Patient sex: M
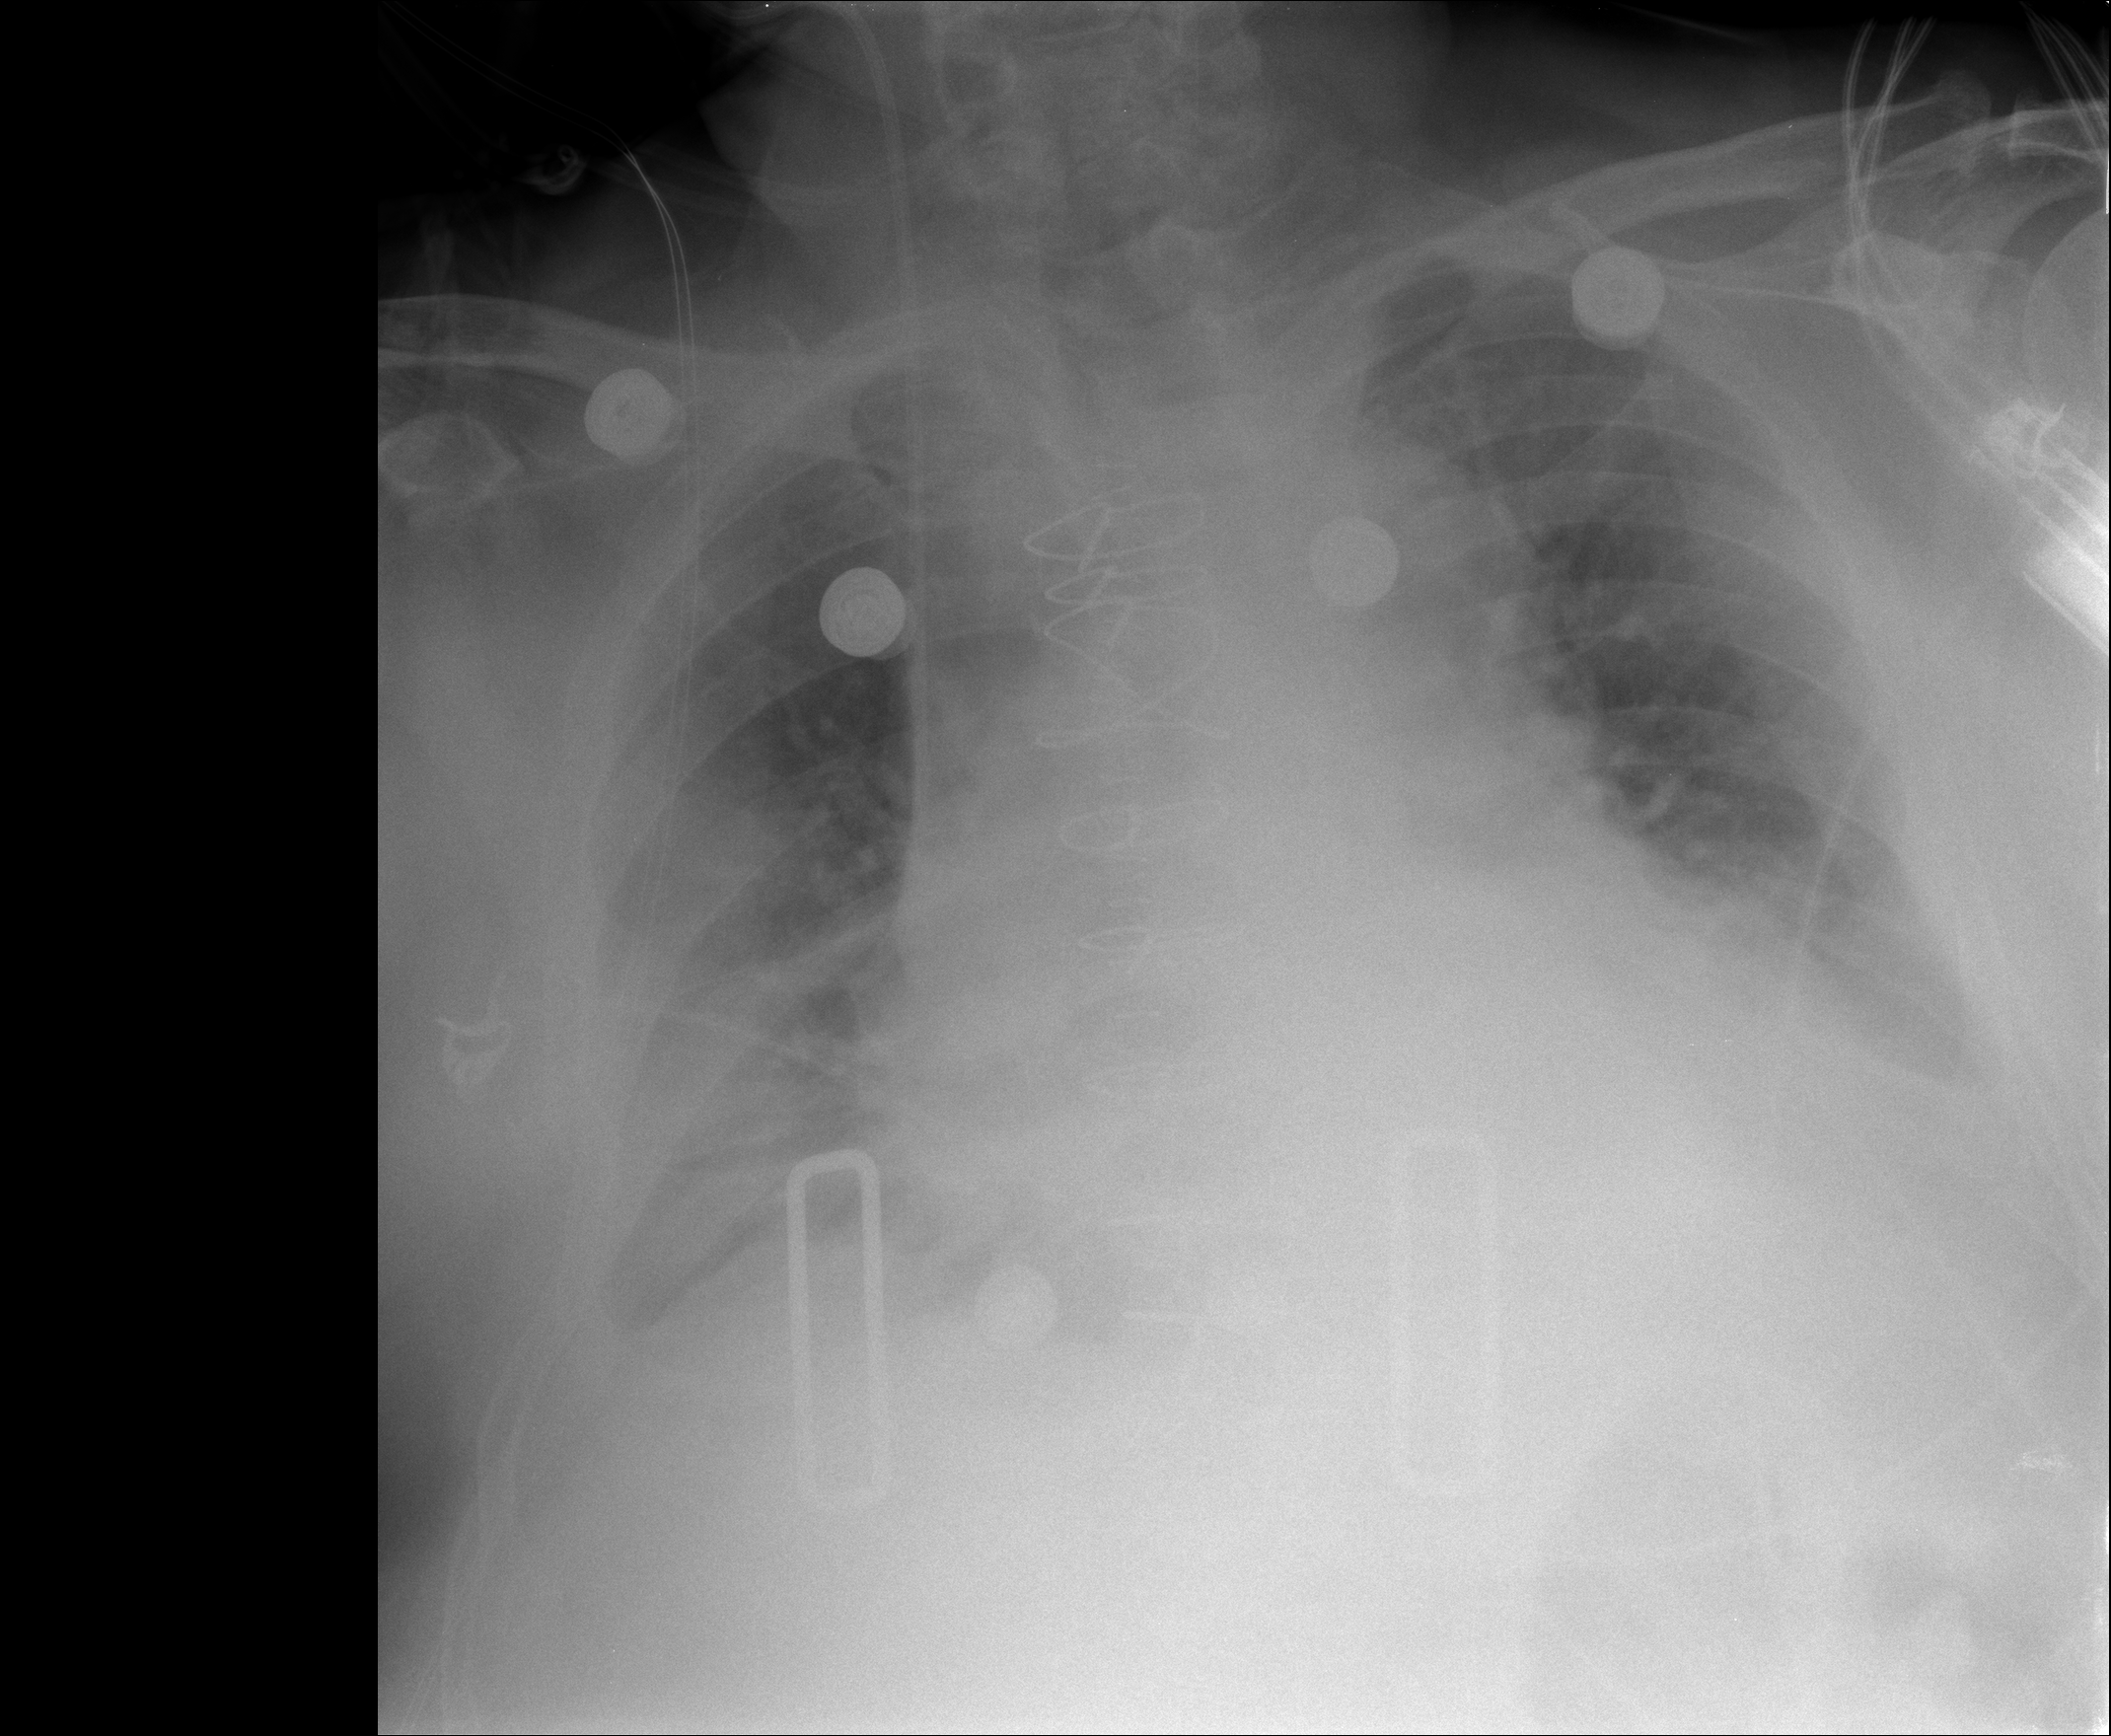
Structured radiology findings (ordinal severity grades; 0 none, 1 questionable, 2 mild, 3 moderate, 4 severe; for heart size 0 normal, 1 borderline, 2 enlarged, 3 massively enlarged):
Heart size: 2
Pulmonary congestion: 2
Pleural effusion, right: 2
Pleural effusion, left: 2
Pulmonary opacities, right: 2
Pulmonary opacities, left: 2
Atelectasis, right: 2
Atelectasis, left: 0